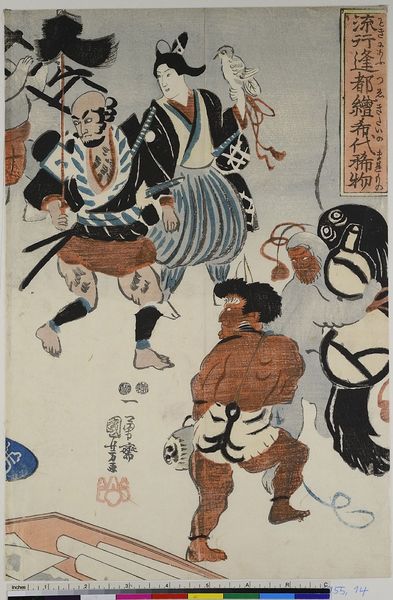
Titel: Beliebte Otsu-e-Bilder: Etwas Seltenes, auf das man gewartet hat
Künstler: Utagawa Kuniyoshi
Standort: Hamburg
Institution: Museum für Kunst und Gewerbe Hamburg
Schlagwörter: malerei, holzschnitt, druckgraphik, druckgrafik, pinsel, krieger, zeit, farbholzschnitt, edo, reproduktionen, druckerzeugnisse, künstler, völker, nationalitäten